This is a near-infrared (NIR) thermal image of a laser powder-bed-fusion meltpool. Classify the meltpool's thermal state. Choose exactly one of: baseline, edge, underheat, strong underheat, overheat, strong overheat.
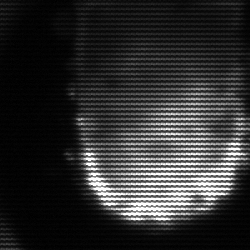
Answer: baseline